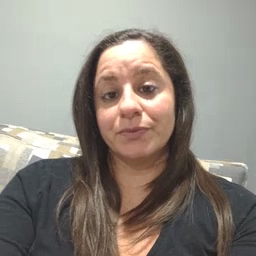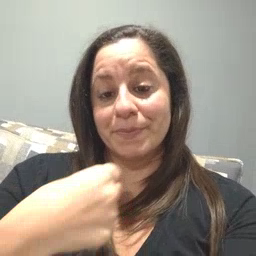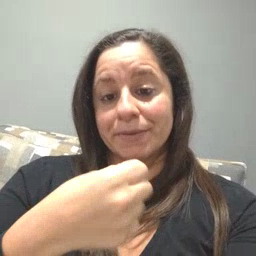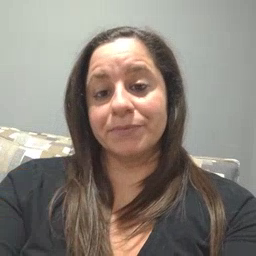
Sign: make